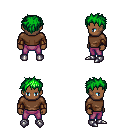
a pixel art fantasy rpg character, male body template, human, dark skin, brown long-sleeve shirt, magenta pants, green bedhead hairstyle, leather bracers, metal boots, four views (front, back, left, right), 2x2 character sprite sheet, small pixel art, hard edges, no anti-aliasing